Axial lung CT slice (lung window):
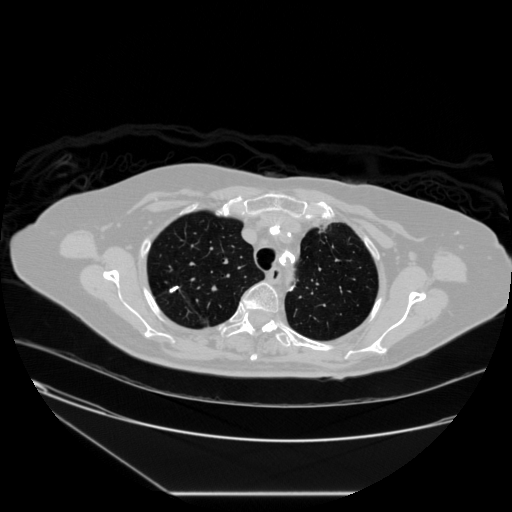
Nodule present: yes
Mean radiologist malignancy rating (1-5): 1.5